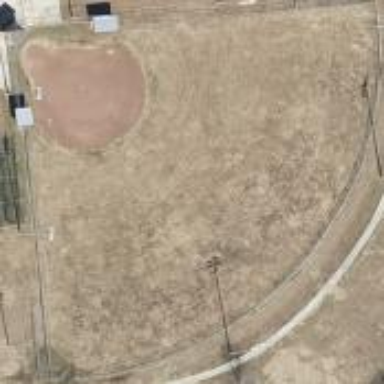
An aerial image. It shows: Baseball pitch for leisure land.